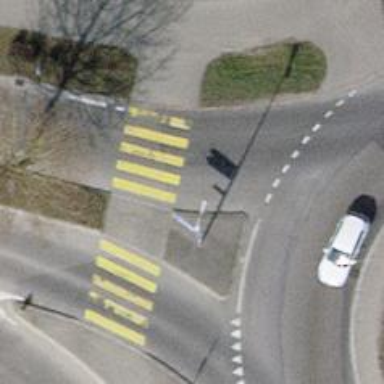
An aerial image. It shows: Zebra crossing on the road.